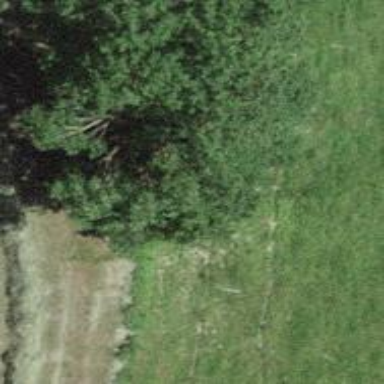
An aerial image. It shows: Row of trees in natural setting.